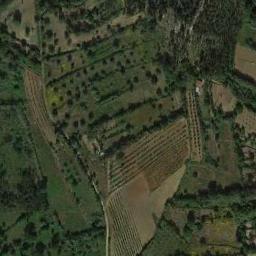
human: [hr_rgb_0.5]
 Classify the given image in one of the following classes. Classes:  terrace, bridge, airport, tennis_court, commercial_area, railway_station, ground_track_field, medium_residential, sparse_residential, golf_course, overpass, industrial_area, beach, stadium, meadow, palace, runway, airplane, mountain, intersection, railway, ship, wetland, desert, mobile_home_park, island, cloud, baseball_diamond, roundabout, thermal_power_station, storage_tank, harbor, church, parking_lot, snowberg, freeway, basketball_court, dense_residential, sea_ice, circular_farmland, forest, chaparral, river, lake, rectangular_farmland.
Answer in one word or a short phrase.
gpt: terrace